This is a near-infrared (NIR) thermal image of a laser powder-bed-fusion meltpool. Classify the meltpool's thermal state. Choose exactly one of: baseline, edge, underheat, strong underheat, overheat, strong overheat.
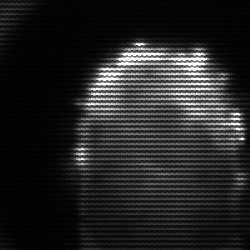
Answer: baseline